You are looking at the short-time Fourier spectrogram of a bearing's acceleration signal. Based on the visible evidence, which condition applies: normal, inner_race, outer_race, ball?
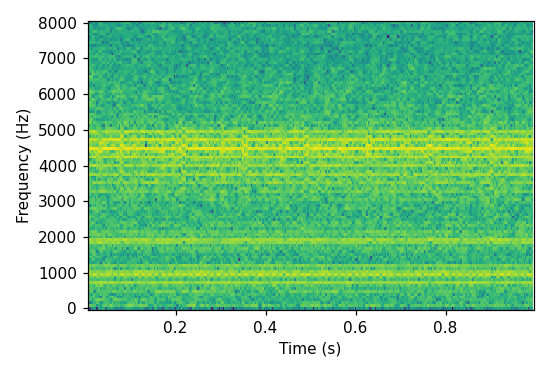
Answer: outer_race